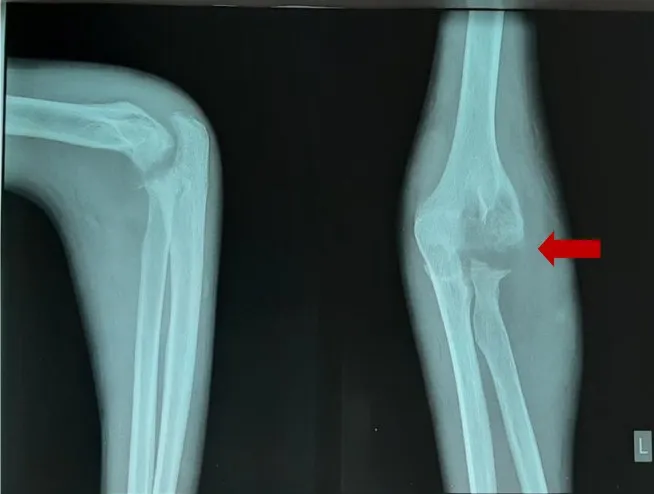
Minimal improvement, AP and lateral projection of the left elbow joint radiographs showed erosion of the distal cortex of the humerus and radial bone, destruction of the distal cortex, and swelling of the soft tissue of the left elbow area (March 2021).
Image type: radiology (x_ray)